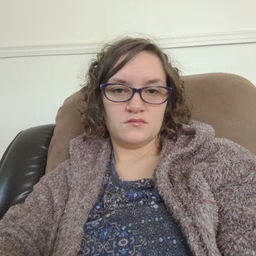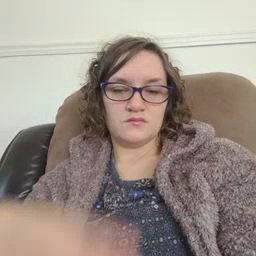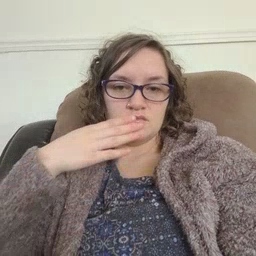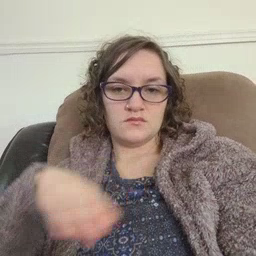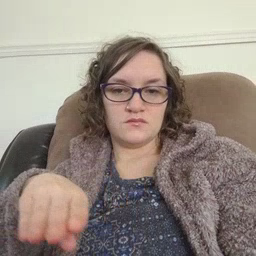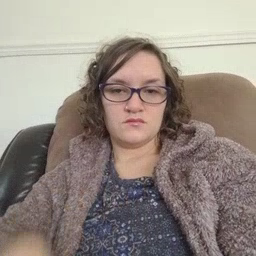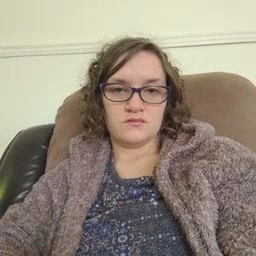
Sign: quiet